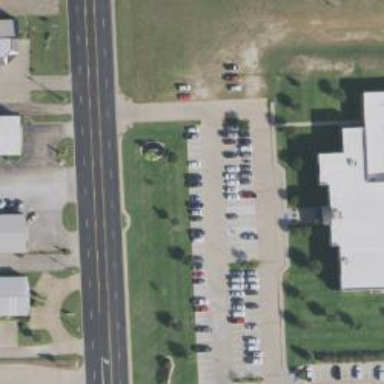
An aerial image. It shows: Parking space.